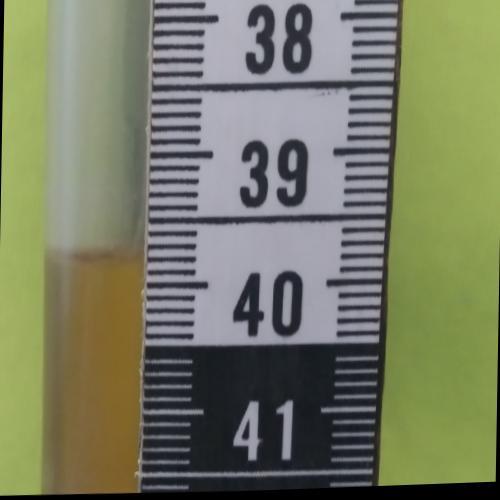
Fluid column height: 39.8 cm